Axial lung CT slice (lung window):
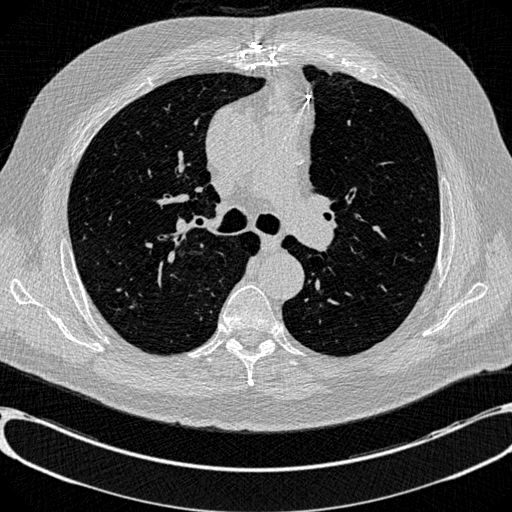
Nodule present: no